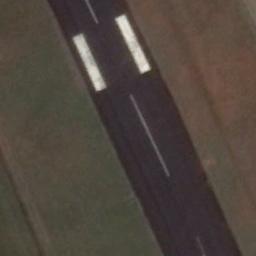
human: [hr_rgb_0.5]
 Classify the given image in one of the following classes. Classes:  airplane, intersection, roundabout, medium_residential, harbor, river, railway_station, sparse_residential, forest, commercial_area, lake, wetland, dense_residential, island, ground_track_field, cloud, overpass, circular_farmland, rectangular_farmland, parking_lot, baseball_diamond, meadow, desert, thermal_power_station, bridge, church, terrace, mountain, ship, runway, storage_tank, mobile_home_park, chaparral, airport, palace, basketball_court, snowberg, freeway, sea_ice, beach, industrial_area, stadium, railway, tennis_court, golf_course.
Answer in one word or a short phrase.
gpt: runway